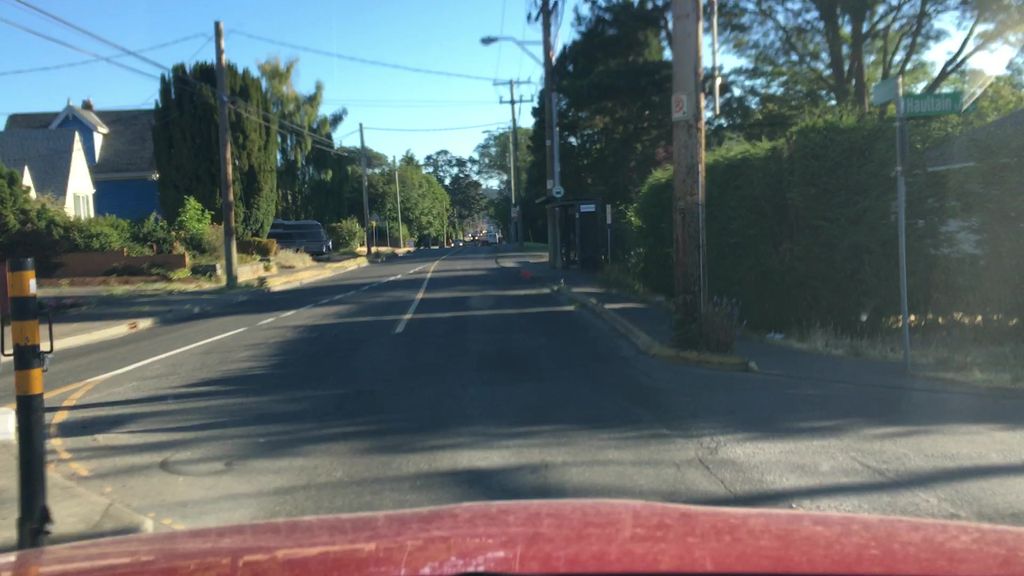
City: victoria